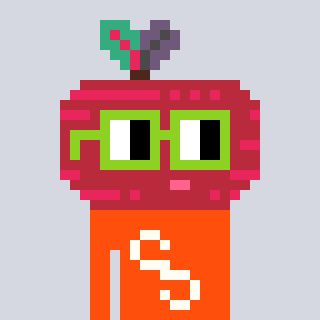
a pixel art character with square light green glasses, a beet-shaped head and a orange-colored body on a cool background